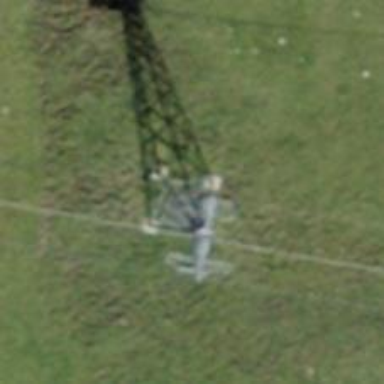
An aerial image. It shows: Pylon for aerialway.